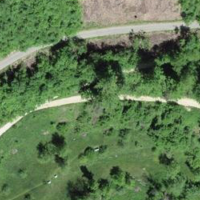
EUNIS habitat code: 25
Species observed at this site:
Prunella vulgaris
Campanula rapunculoides
Melittis melissophyllum